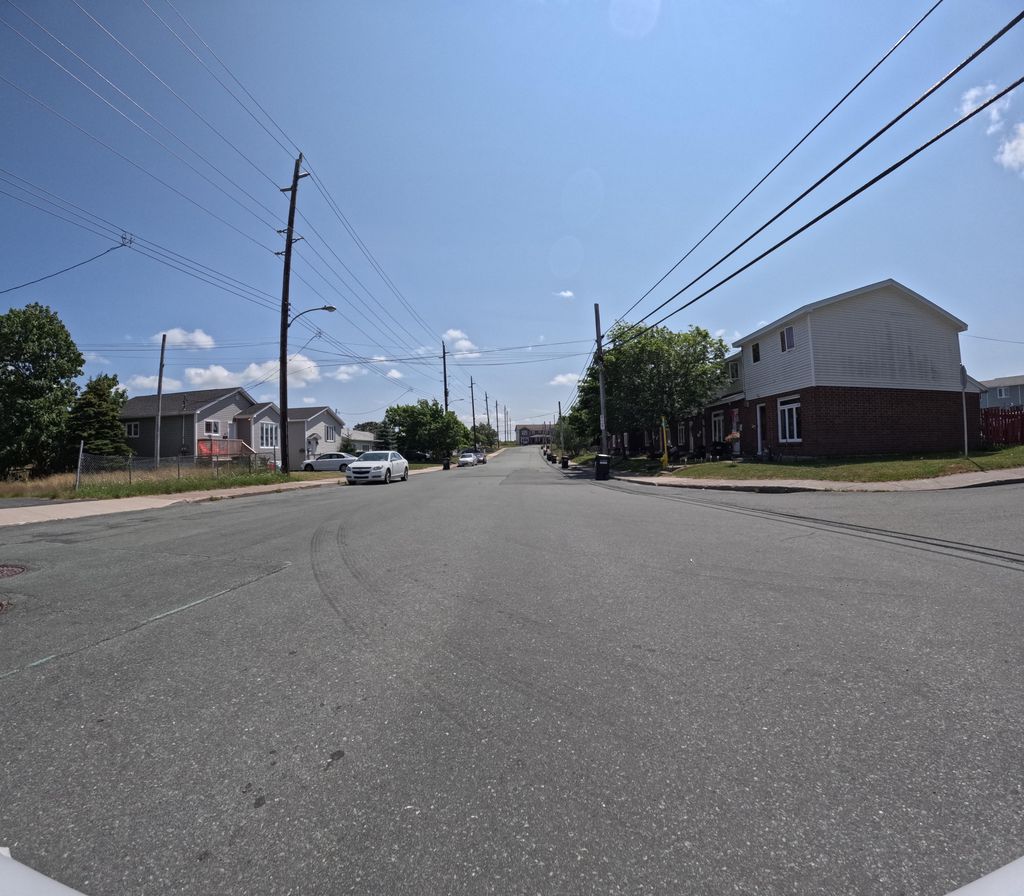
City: st_johns